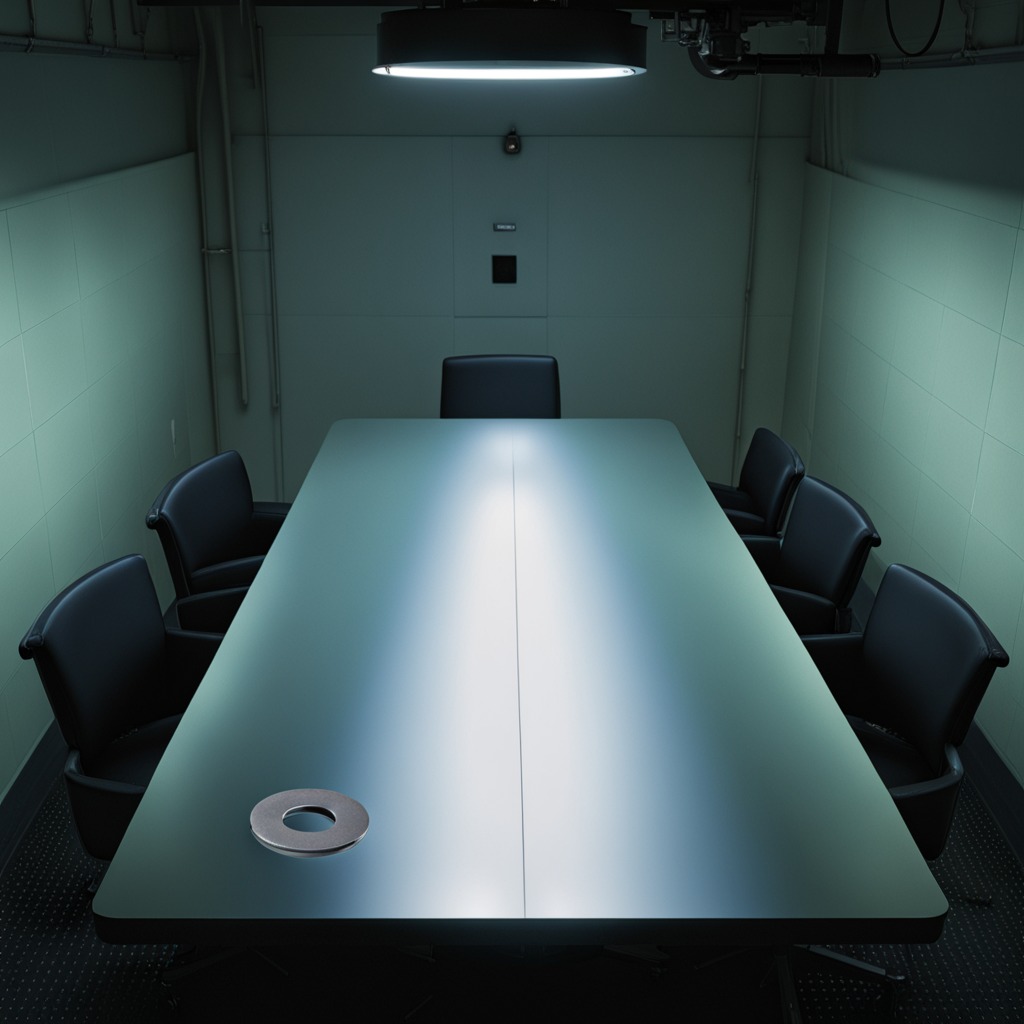
A flat metal washer is lying on a clean empty table in a railway signal maintenance room lit by harsh overhead fluorescents.